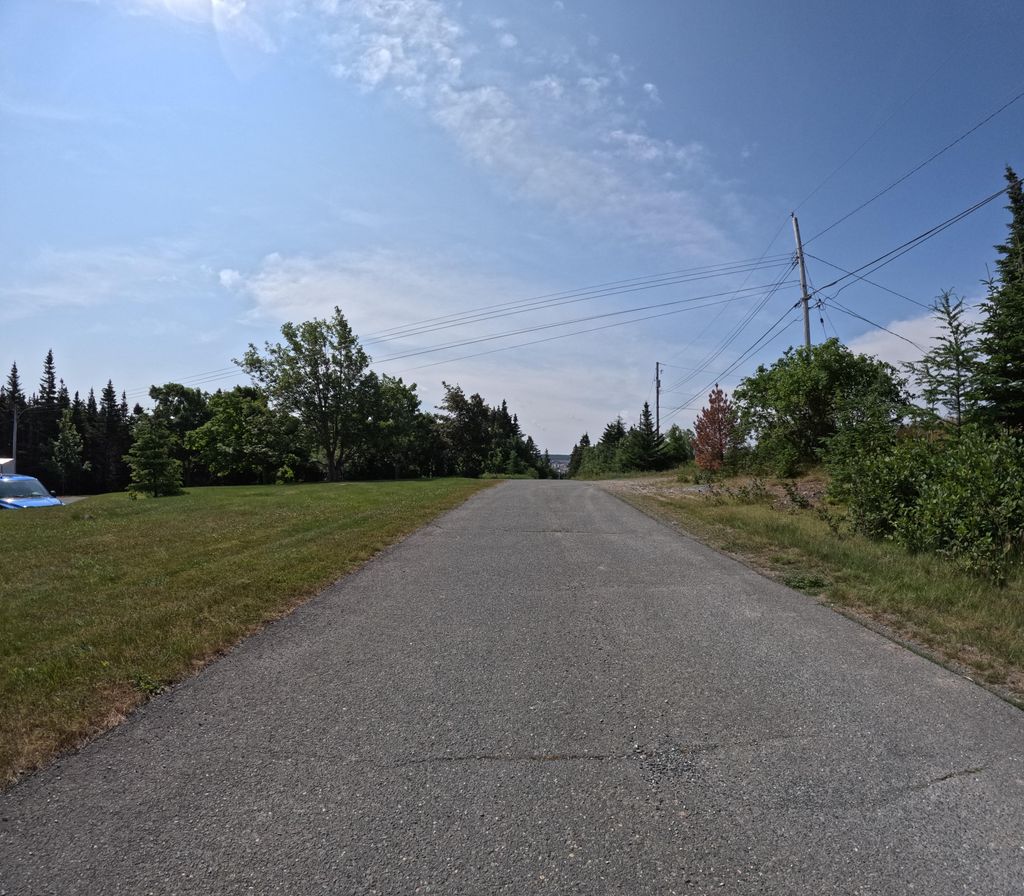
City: st_johns